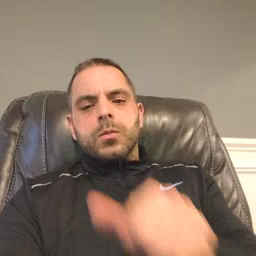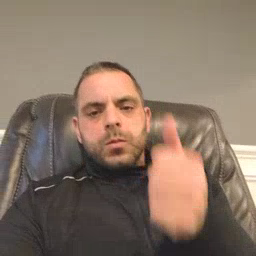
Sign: another